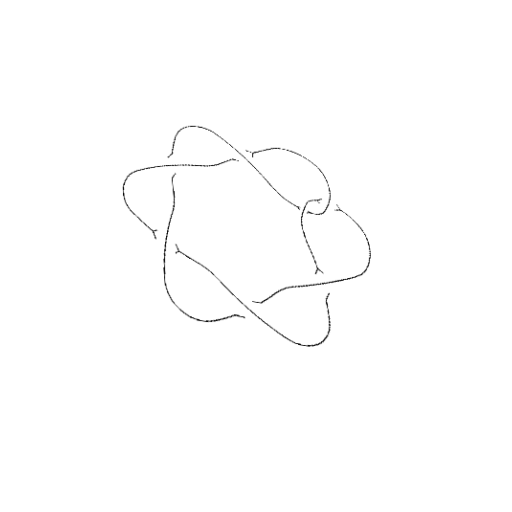
Crossing number: 7